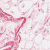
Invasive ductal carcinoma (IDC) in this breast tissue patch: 0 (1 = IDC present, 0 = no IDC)